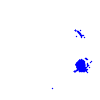
Particle: electron